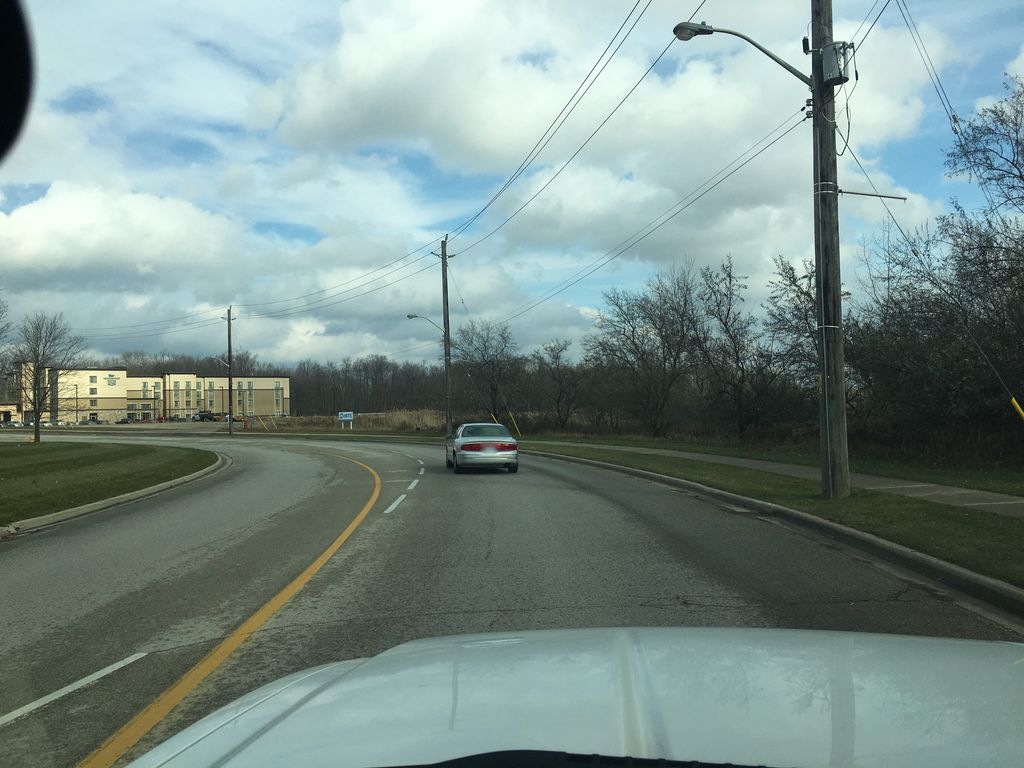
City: kitchener-waterloo